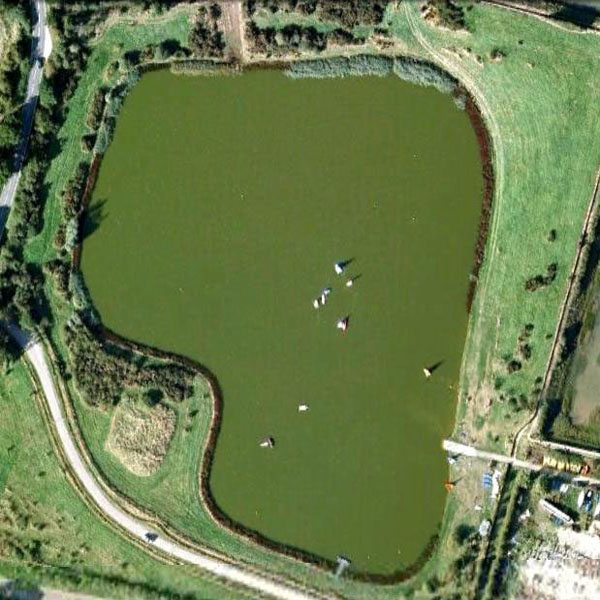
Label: Pond